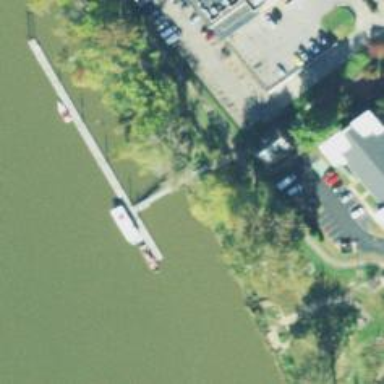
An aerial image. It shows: Pier supporting bridge.